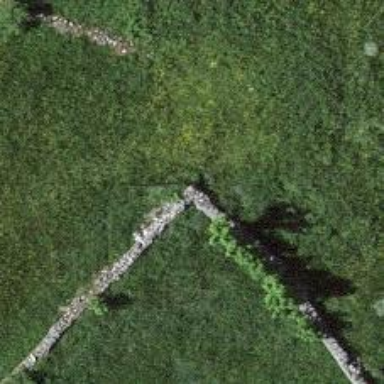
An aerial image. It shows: Wall made of stone.